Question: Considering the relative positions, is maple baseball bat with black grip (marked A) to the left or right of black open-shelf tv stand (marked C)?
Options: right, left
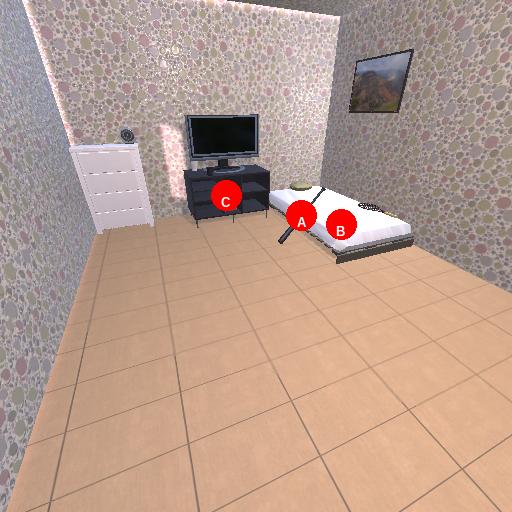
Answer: right